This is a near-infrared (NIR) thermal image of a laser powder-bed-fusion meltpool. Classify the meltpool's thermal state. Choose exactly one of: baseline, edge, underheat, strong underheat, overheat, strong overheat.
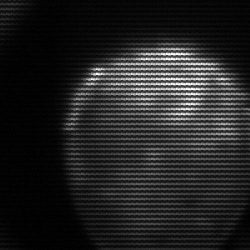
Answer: edge